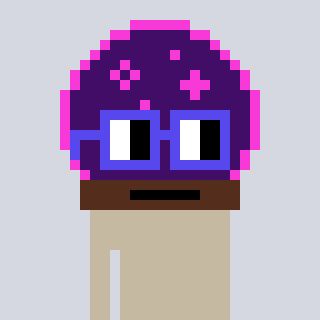
a pixel art character with square blue glasses, a crystalball-shaped head and a grayscale-colored body on a cool background